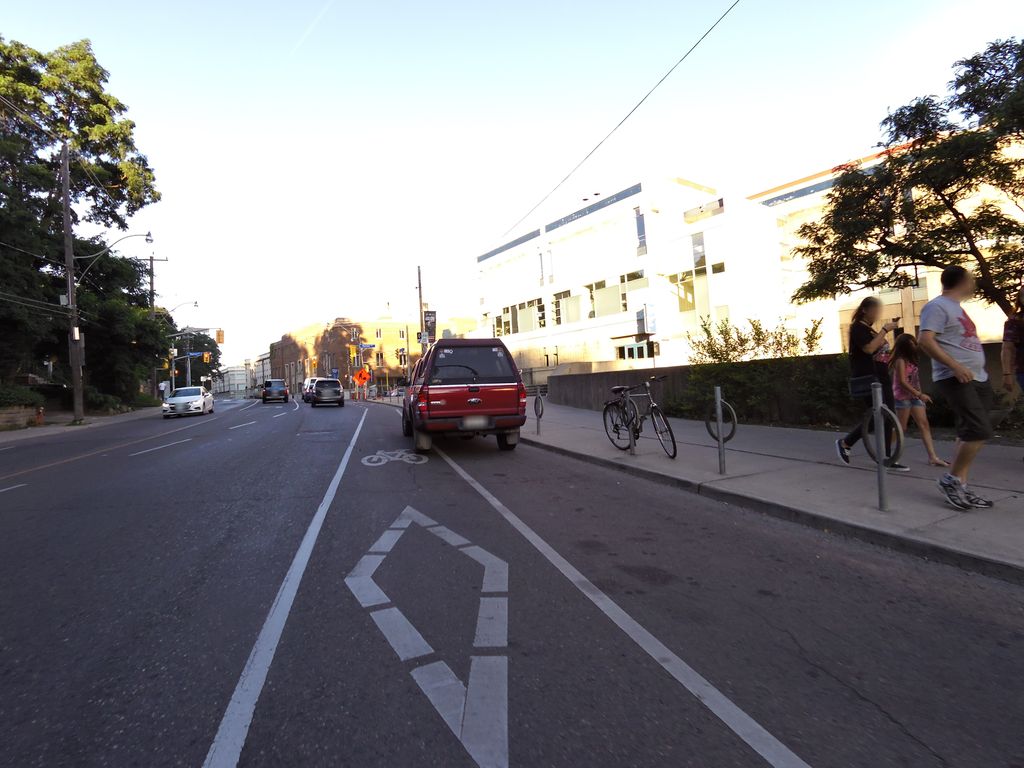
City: toronto